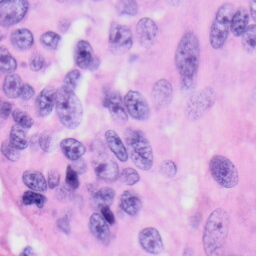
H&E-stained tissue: Skin